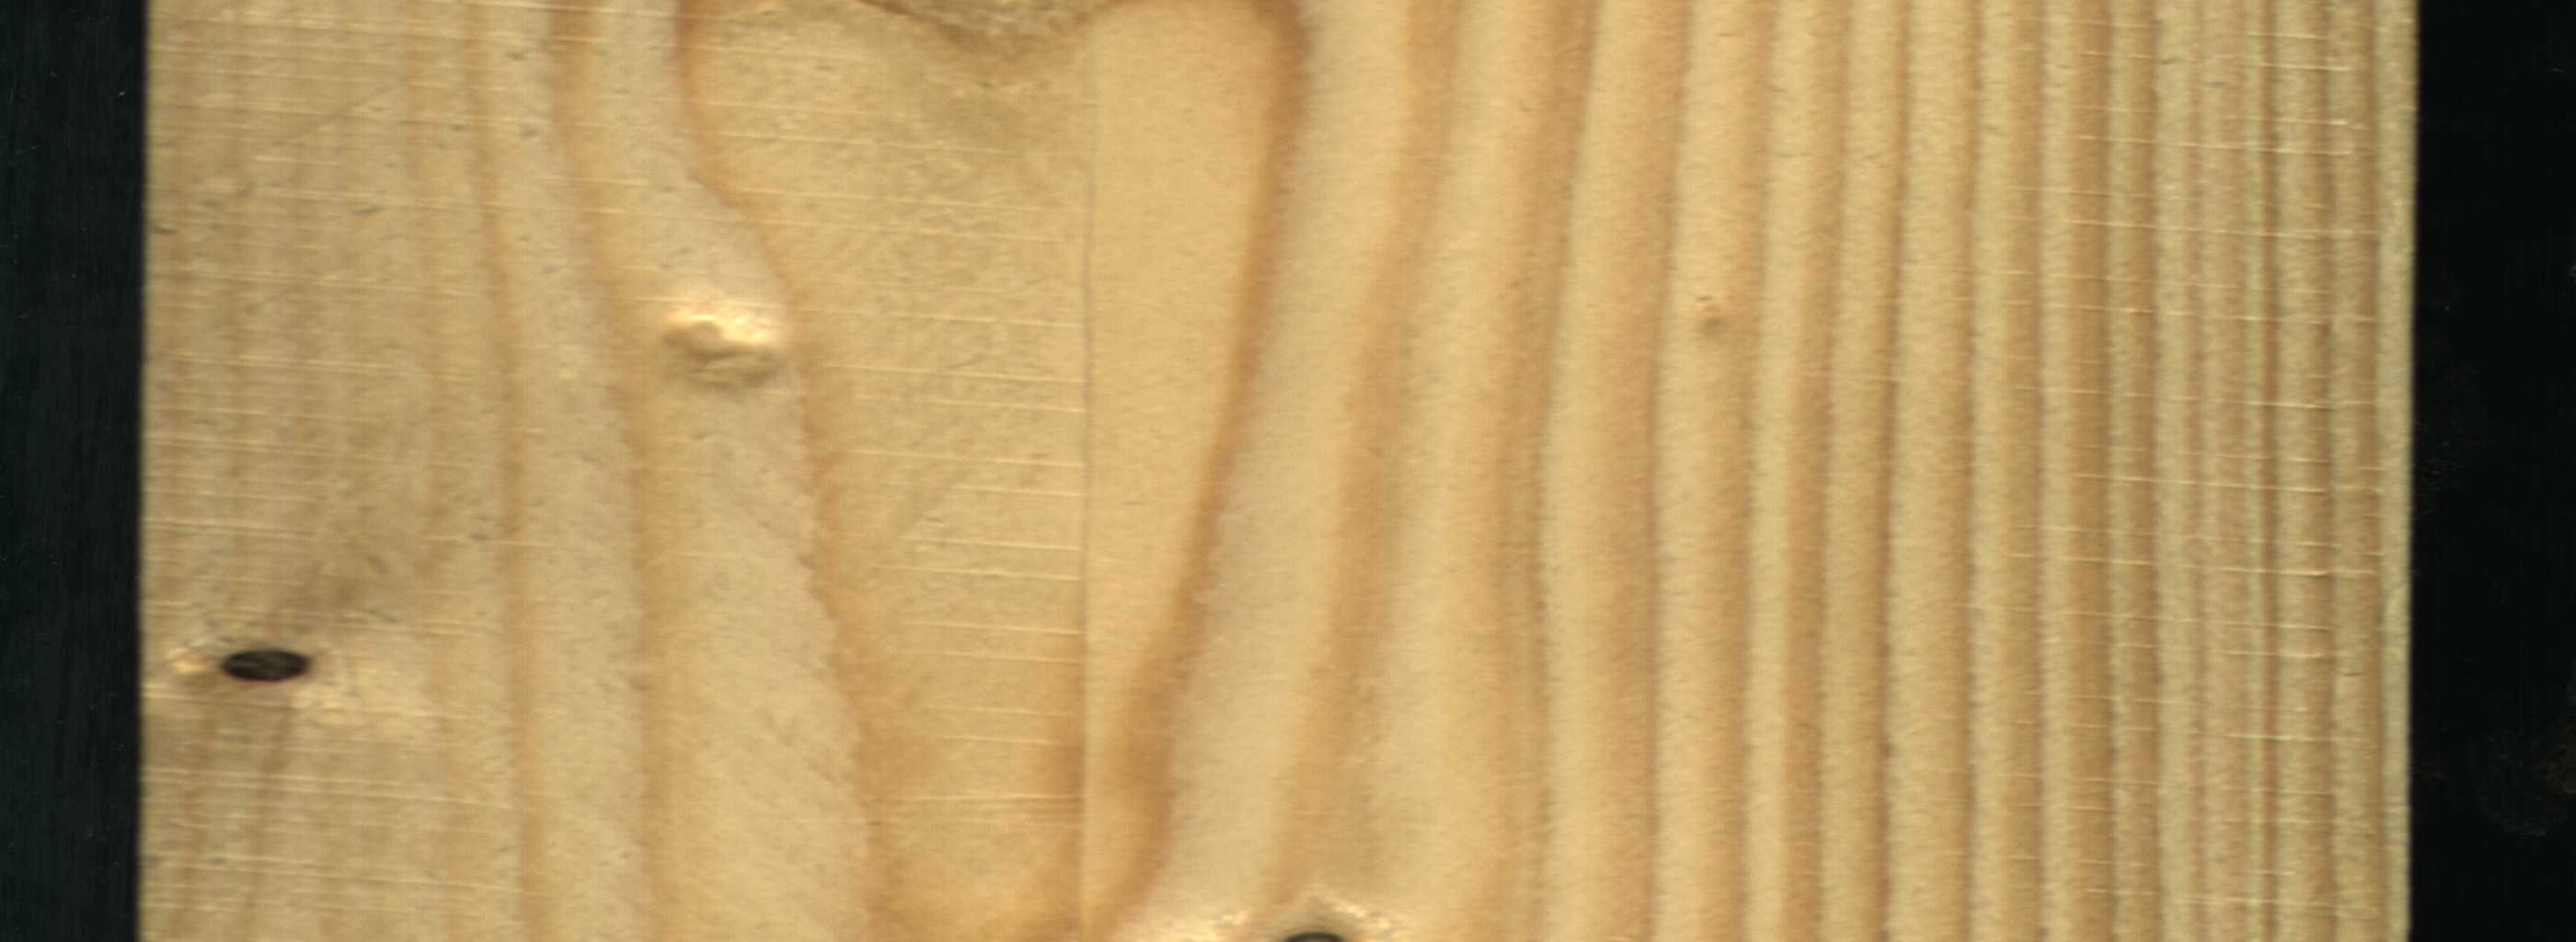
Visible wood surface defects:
Dead_Knot
Dead_Knot